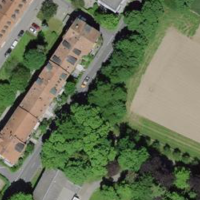
EUNIS habitat code: 55
Species observed at this site:
Symphoricarpos albus